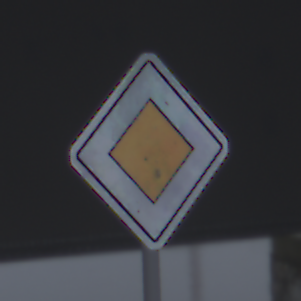
Verkehrszeichen: Vorfahrtsstrasse
Umgebung: Outdoor, Suburban
Tageszeit: MorningAfternoon
Wetter: Overcast
Licht: Natural
Jahreszeit: NotSpecified
Kontrast: LowContrast